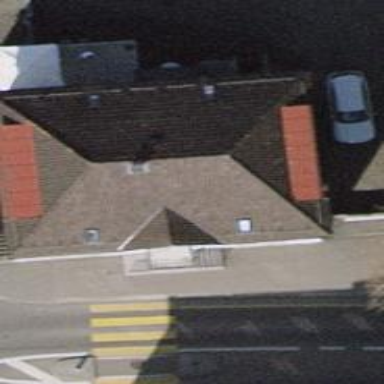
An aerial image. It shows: Hipped roof apartment building.